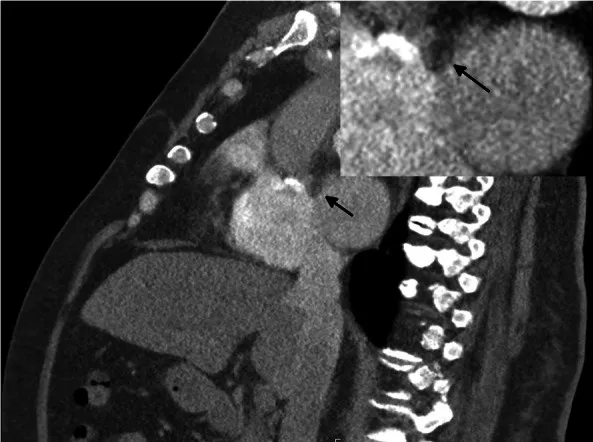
Chest computed tomographic image demonstrating a filling defect adjacent to the interatrial septum (arrow).
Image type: radiology (ct)